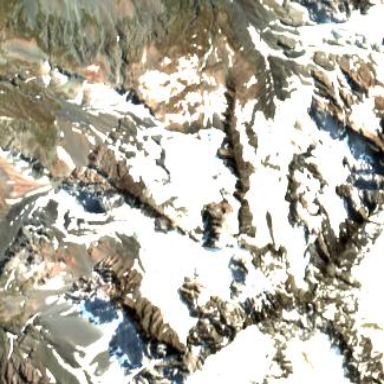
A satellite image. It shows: Stunning view of glacier.